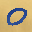
Label: 0